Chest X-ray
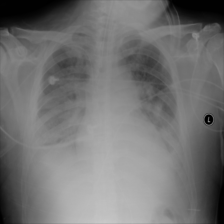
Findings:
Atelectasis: negative
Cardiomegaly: negative
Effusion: positive
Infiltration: negative
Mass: negative
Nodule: negative
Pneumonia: positive
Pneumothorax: negative
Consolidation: negative
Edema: positive
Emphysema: negative
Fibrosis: negative
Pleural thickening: negative
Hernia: negative